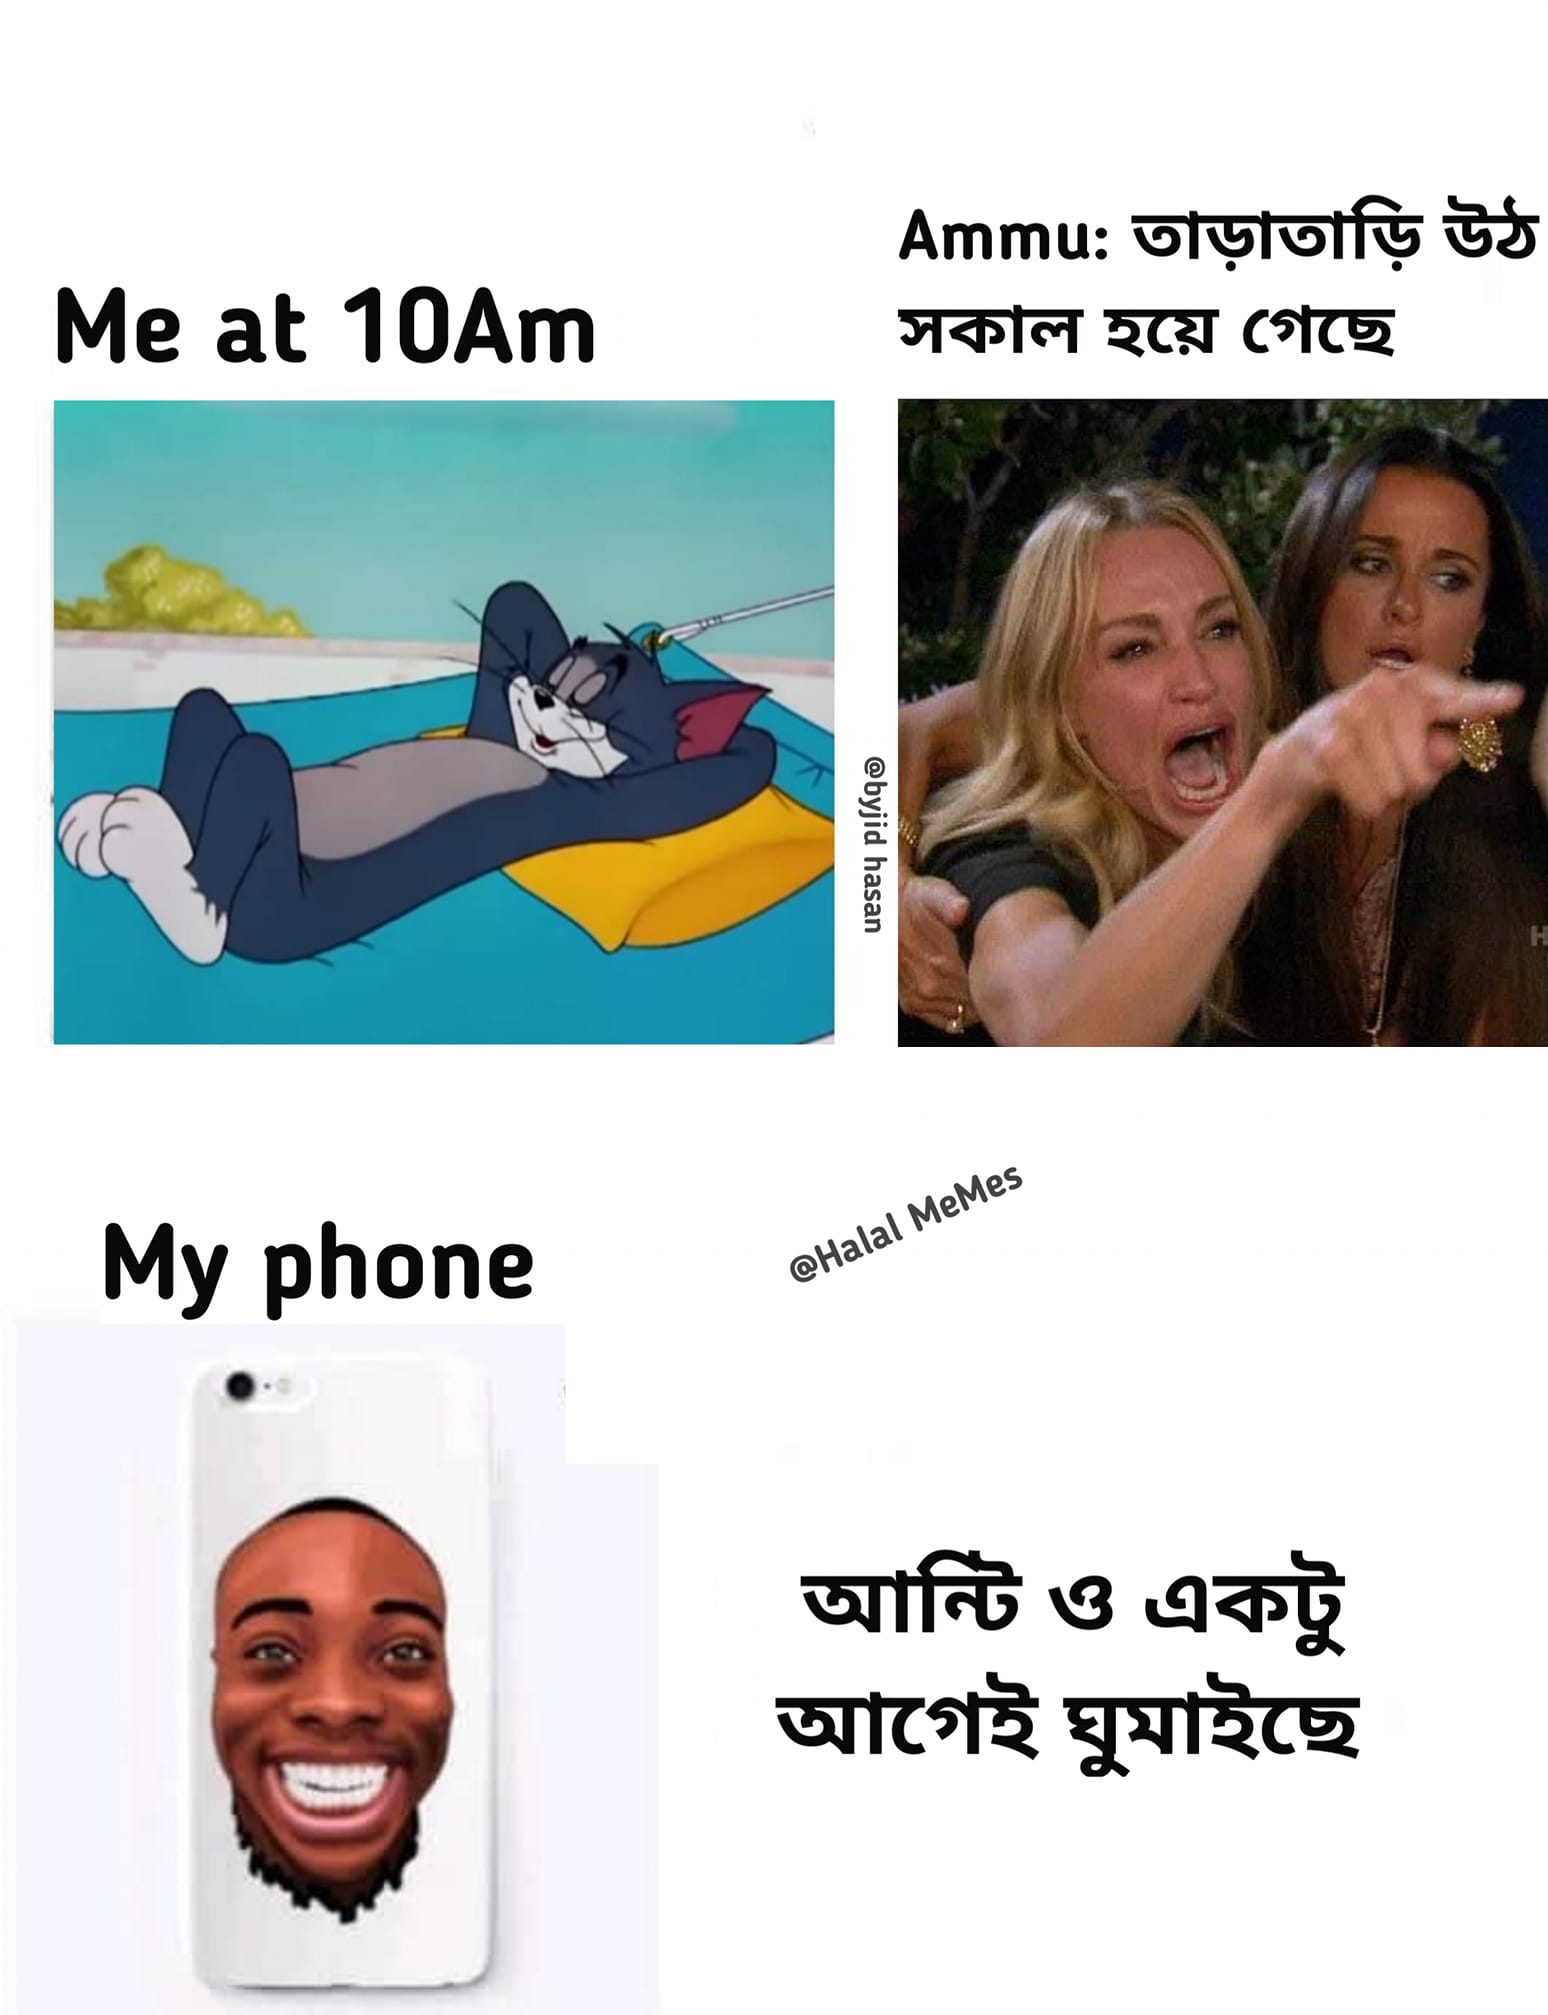
Caption: Me at 10 Am     Ammu: তাড়াতড়ি উঠ সকাল হয়ে গেছে   My phone আন্টি ও আগেই ঘুমাইছে
Label: non-hate